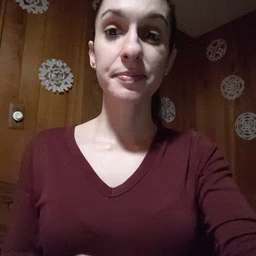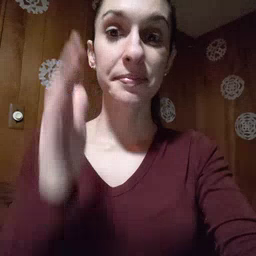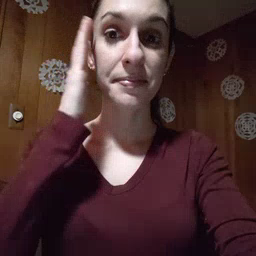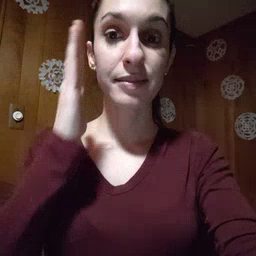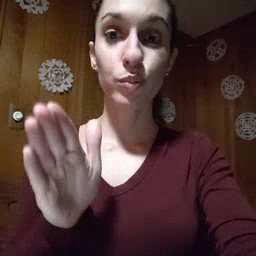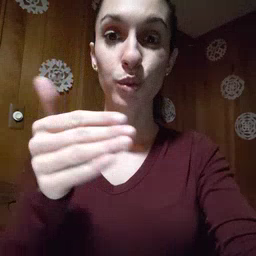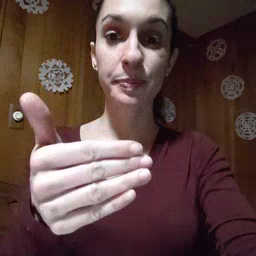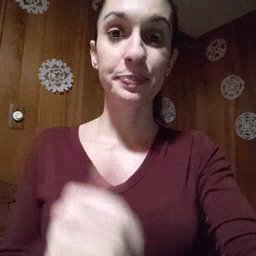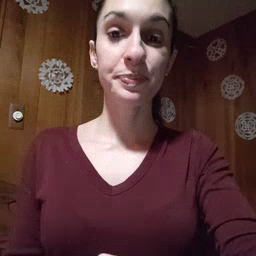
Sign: bedroom